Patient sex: M
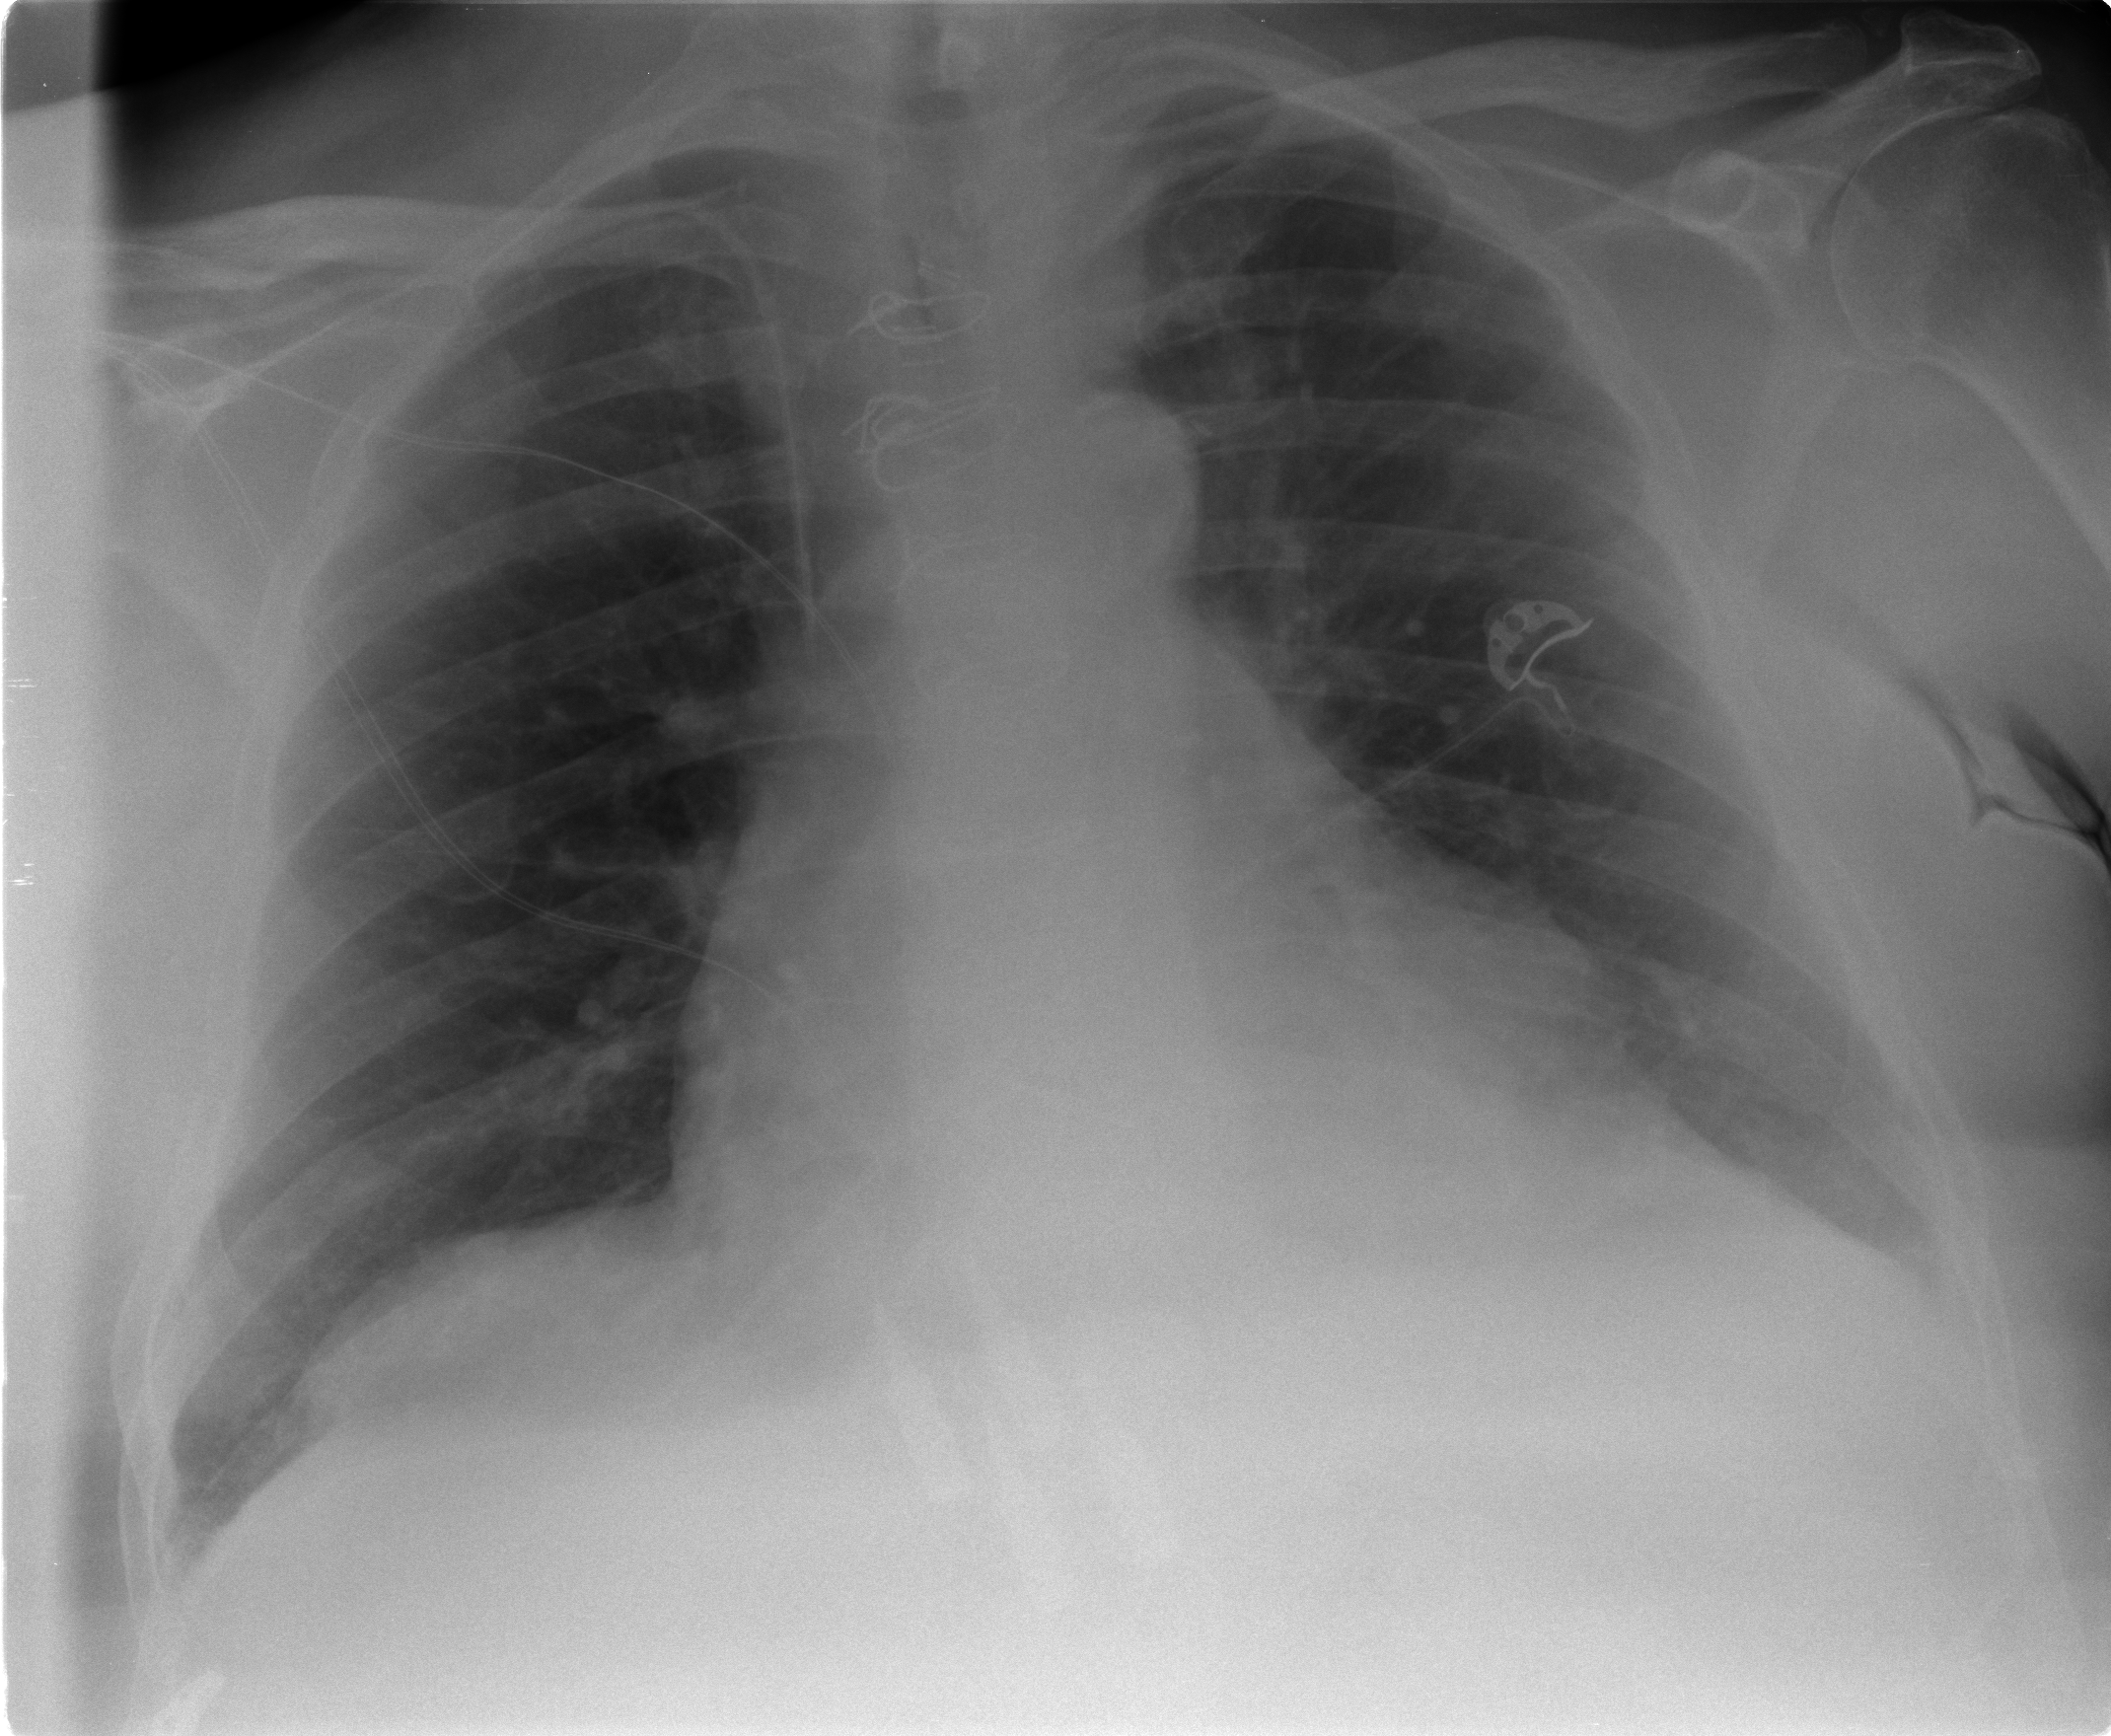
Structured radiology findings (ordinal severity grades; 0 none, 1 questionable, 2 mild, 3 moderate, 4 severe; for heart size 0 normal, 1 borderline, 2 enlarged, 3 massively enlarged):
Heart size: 2
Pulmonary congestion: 0
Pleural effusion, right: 0
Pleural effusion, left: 1
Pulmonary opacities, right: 0
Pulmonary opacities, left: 0
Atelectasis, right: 2
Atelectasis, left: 1